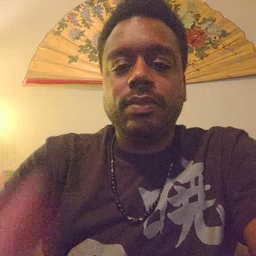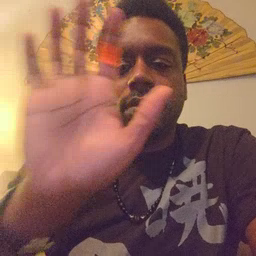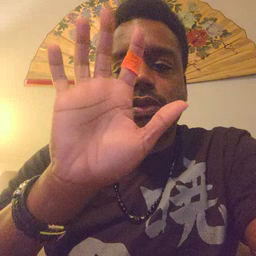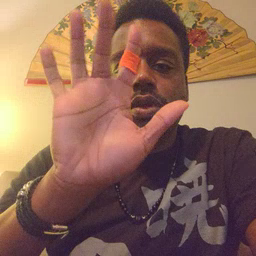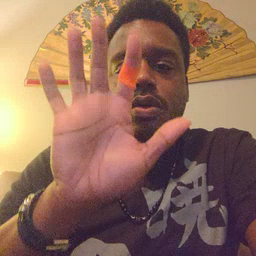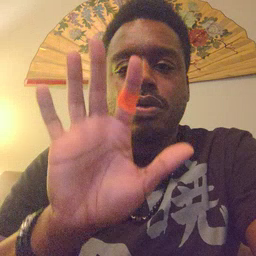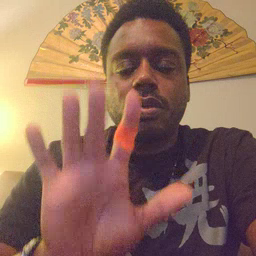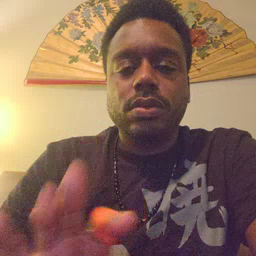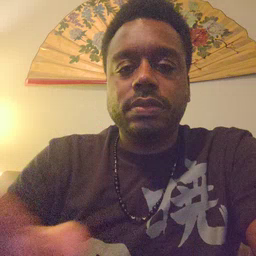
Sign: snow